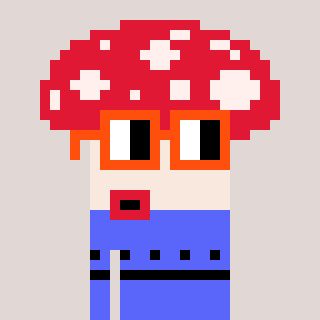
a pixel art character with square orange glasses, a mushroom-shaped head and a purple-colored body on a warm background